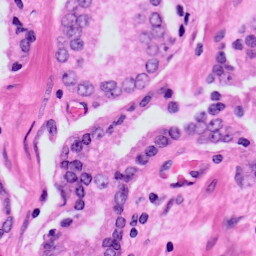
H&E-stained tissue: Prostate